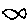
Label: fish